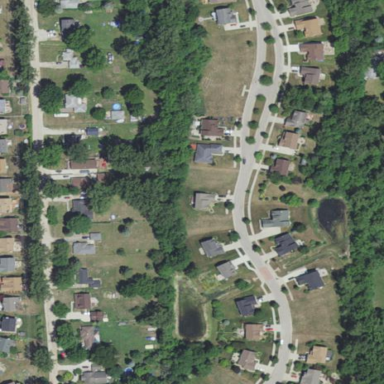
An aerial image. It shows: Residential area consisting of single-family homes.